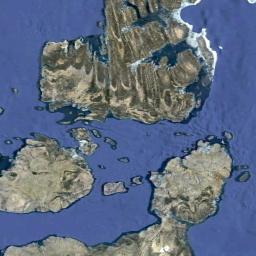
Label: island